双曲线 $x^2 - \frac{y^2}{b^2} = 1\ (b>0)$ 的左、右焦点分别为 $F_1$，$F_2$，直线 $l$ 过 $F_2$ 且与双曲线交于 $A,B$ 两点。

\vspace{0.5em}

(1) 若 $l$ 的倾斜角为 $\frac{\pi}{2}$，$\triangle F_1AB$ 是等边三角形，求 $b$ 的值；

\vspace{0.5em}

(2) 设 $b = \sqrt{3}$，若直线 $l$ 的斜率等于 2，求 $A,B$ 两点的横坐标之和。
【解答】
{【答案】} (1) $b = \sqrt{2}$ \quad (2) $16$

\vspace{1em}

\textbf{【分析】} (1) 由直线 $l$ 的倾斜角可求得 $A$ 点坐标，再利用等边三角形性质可得 $b = \sqrt{2}$；
(2) 求出双曲线方程和直线方程，联立后利用韦达定理即可得 $A,B$ 两点的横坐标之和为 $16$。

\vspace{1em}

\textbf{【详解】} (1) 设双曲线 $x^2 - \frac{y^2}{b^2} = 1(b>0)$ 的焦距为 $2c$，则可得 $F_2(c,0)$。

当 $l$ 的倾斜角为 $\frac{\pi}{2}$ 时，不妨设 $A(c,y_A)$，$y_A > 0$，如下图所示：

将点 $A(c,y_A)$ 代入 $x^2 - \frac{y^2}{b^2} = 1$ 可得 $c^2 - \frac{y_A^2}{b^2} = 1$，又 $c^2 = b^2 + 1$，解得 $y_A = b^2$。

由 $\triangle F_1AB$ 是等边三角形可得 $|F_1F_2| = \sqrt{3}|AF_2|$，即 $2c = \sqrt{3}y_A = \sqrt{3}b^2$，

联立解得 $c = \sqrt{3}$ 或 $c = -\frac{\sqrt{3}}{3}$（舍）；

所以可得 $b = \sqrt{2}$。

\vspace{1em}

(2) 当 $b = \sqrt{3}$ 时，双曲线方程为 $x^2 - \frac{y^2}{3} = 1$，此时 $F_2(2,0)$。

又直线 $l$ 的斜率等于 $2$，所以直线方程为 $y = 2x - 4$。

不妨设 $A(x_1,y_1)$，$B(x_2,y_2)$，联立直线和双曲线方程
\[
\begin{cases}
y = 2x - 4 \\
x^2 - \frac{y^2}{3} = 1
\end{cases}
\]

整理可得 $x^2 - 16x + 19 = 0$，

显然 $\Delta > 0$，由韦达定理可得 $x_1 + x_2 = 16$，

即 $A,B$ 两点的横坐标之和为 $16$。
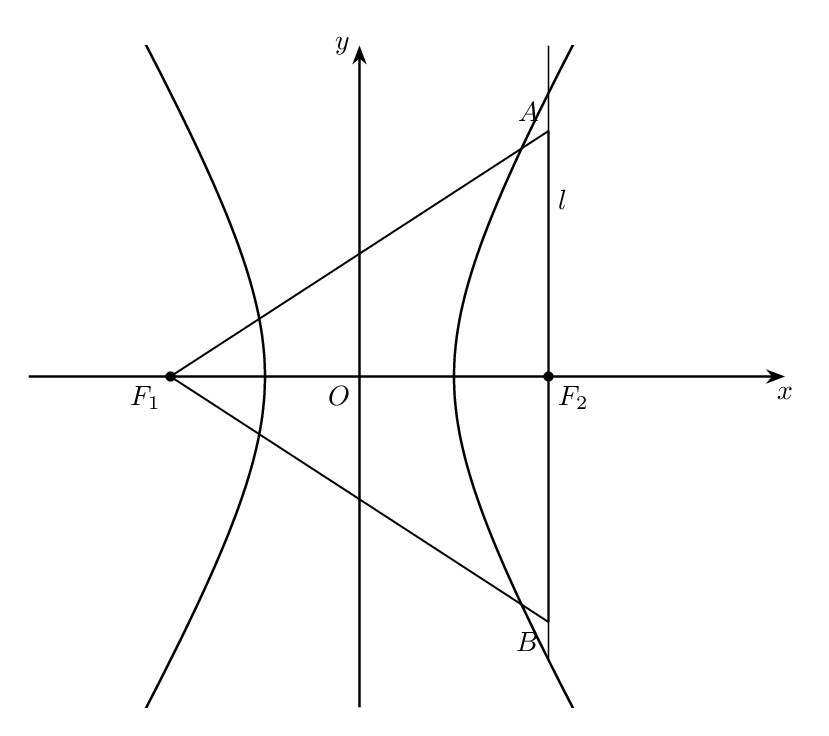